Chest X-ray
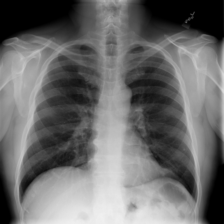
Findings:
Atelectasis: negative
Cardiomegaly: negative
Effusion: negative
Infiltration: positive
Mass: negative
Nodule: negative
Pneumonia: negative
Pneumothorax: negative
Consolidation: negative
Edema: negative
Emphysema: negative
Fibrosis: negative
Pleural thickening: negative
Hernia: negative